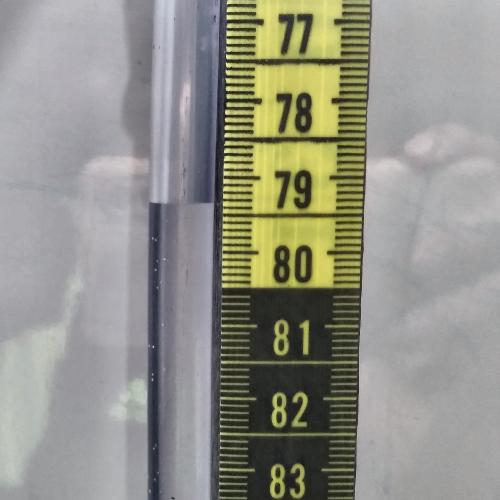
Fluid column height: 79.4 cm